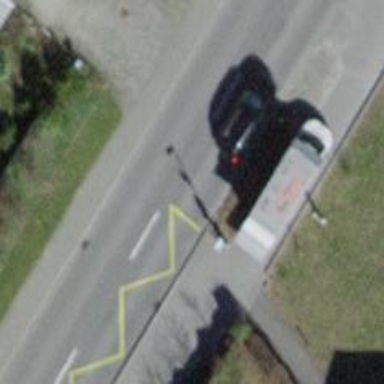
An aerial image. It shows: Bus stop with shelter. It is platform for public transport.